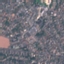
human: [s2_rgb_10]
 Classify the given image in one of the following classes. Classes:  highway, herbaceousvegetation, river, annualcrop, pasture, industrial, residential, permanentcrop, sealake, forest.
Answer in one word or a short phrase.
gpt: Residential